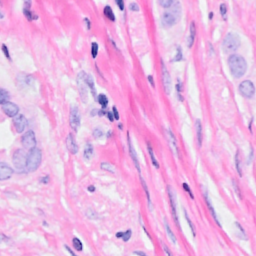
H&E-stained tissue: Breast